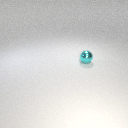
small cyan metal sphere